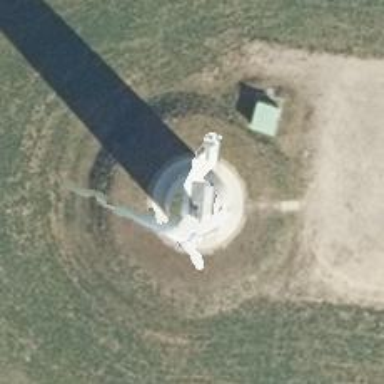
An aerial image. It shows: Wind turbine generator that utilizes wind as its source for generating electricity. It is of the horizontal axis type.